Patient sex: M
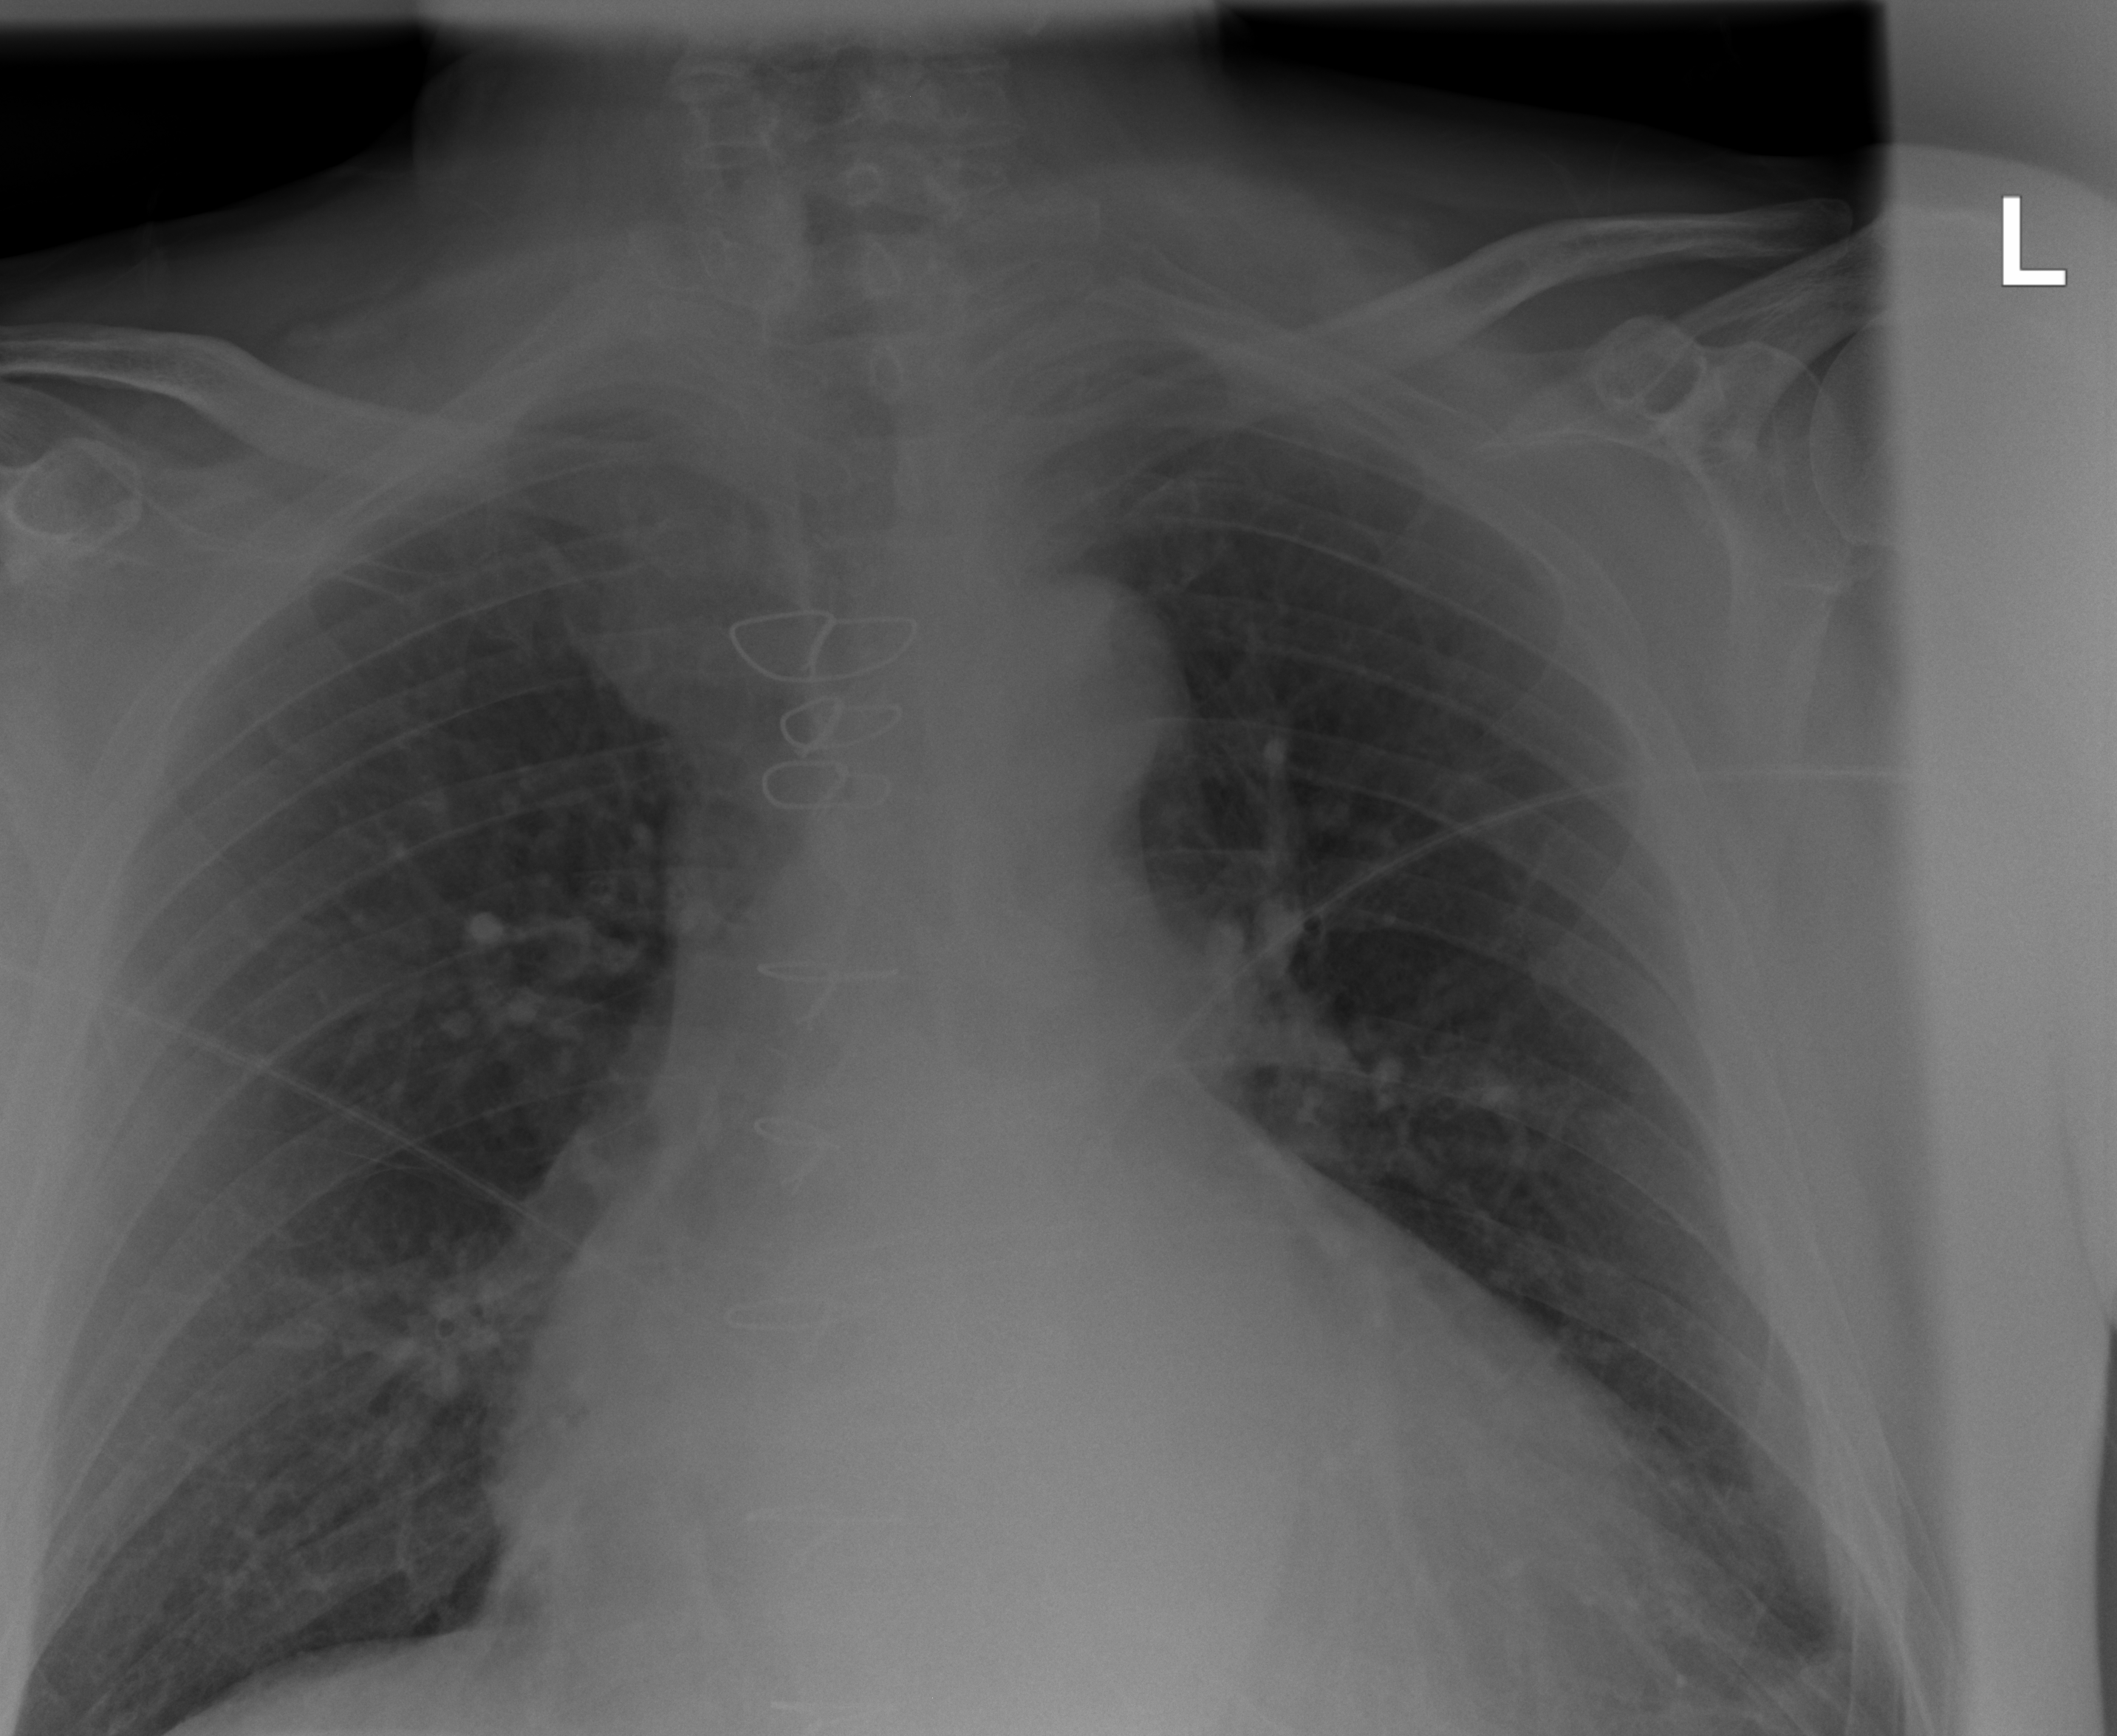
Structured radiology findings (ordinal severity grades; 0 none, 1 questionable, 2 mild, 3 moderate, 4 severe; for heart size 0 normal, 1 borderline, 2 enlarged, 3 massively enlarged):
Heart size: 2
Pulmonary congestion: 2
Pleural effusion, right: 0
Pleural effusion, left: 1
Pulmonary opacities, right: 0
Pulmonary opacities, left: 0
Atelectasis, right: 0
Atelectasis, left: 2